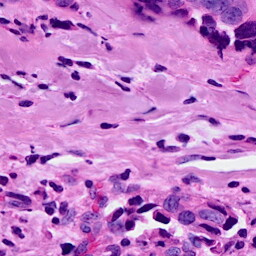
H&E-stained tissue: Breast